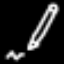
Label: pencil